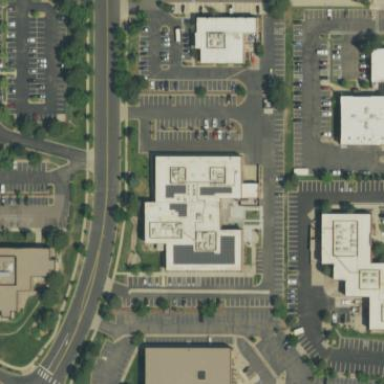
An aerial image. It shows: Office building.